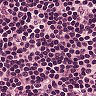
Metastatic tissue present: no